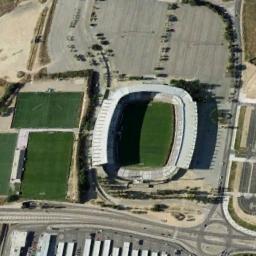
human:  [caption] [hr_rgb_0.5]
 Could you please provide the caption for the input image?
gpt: There are rows of buildings around this oval stadium .

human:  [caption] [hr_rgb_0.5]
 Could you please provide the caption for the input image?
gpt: Many buildings of different shapes are beside the stadium .

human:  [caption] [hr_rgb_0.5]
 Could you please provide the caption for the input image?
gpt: Square stadium next to parking lot, Building and road .

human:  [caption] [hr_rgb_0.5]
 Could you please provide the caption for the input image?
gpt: The stadium is on the bare land next to the grass .

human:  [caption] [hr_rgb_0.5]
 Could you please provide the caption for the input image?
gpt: There are some buildings and green lawns beside the stadium .